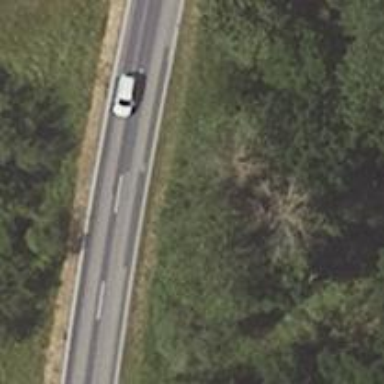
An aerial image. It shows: Asphalt road classified as primary highway.